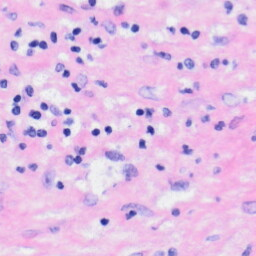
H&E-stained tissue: Liver